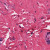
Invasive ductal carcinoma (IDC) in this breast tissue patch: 0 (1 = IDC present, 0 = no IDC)